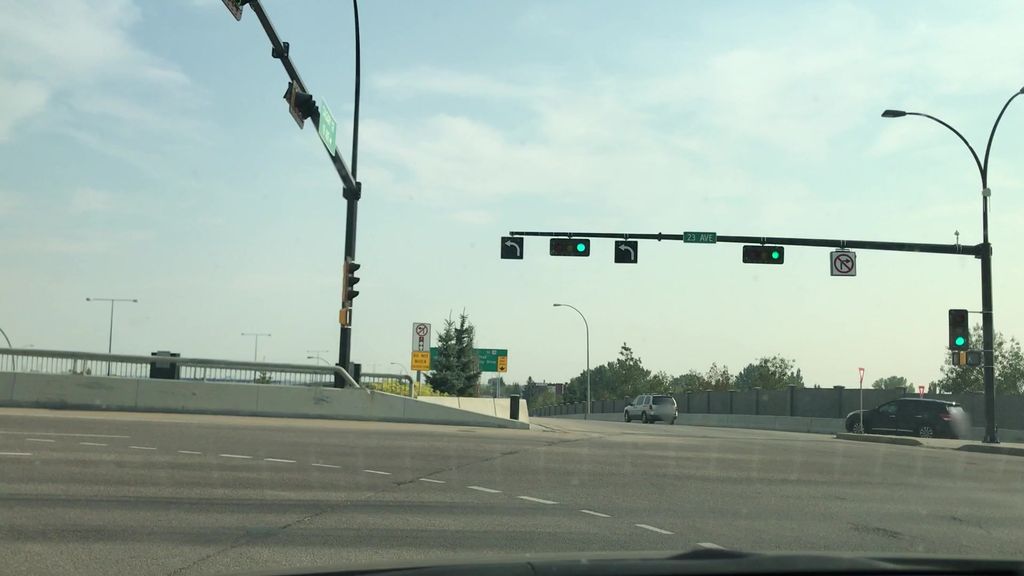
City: edmonton